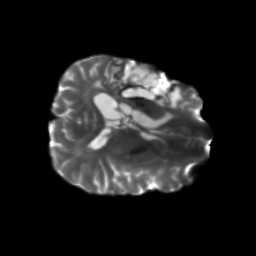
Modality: T2w
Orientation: axial
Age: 42
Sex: male
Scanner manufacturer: siemens
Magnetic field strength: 3 T
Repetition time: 5.25 s
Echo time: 0.08 s